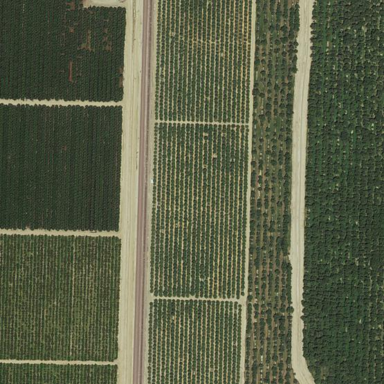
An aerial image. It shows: Orchard.